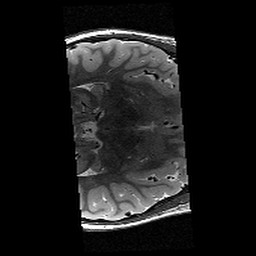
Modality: T2w
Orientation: axial
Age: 13
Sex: male
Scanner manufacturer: siemens
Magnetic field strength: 3 T
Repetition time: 9.23 s
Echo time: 0.067 s